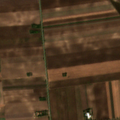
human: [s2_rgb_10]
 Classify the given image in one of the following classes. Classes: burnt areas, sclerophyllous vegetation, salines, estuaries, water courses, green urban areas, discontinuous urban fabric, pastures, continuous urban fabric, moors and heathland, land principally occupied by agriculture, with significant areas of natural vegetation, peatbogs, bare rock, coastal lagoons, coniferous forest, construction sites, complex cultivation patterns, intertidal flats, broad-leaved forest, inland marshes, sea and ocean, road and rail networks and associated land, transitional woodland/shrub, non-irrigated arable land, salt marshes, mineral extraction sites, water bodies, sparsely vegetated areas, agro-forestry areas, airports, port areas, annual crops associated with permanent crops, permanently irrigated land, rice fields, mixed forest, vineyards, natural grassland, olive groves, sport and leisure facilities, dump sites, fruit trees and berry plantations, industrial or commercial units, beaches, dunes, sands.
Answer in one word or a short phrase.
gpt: non-irrigated arable land